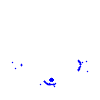
Particle: proton